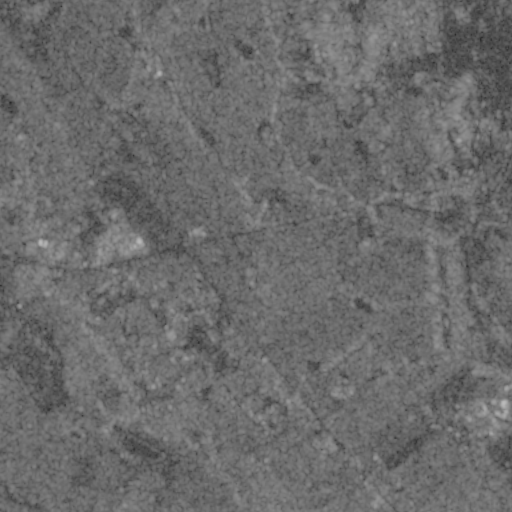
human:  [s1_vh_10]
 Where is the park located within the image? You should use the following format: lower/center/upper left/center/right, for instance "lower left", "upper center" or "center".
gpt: The park is located in the upper left of the image.
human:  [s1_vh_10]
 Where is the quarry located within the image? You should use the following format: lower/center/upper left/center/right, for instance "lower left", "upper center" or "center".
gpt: There is no quarry in the image.

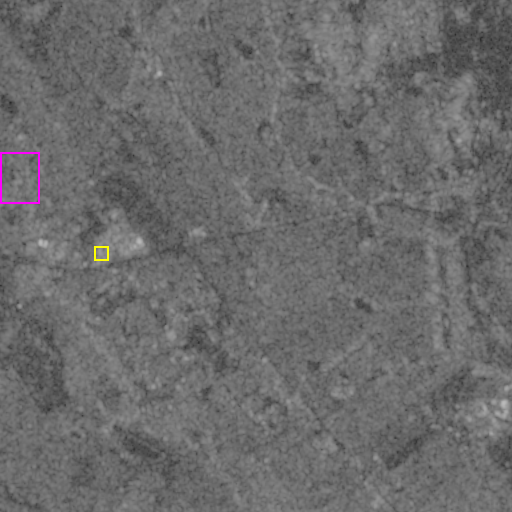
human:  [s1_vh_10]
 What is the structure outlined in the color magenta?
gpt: The structure outlined in magenta is a park.
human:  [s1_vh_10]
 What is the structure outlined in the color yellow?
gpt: The structure outlined in yellow is a building.
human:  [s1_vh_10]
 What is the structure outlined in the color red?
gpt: There is no red outline.